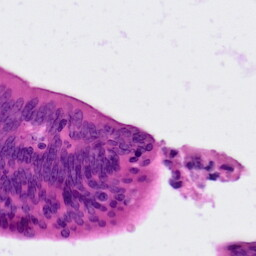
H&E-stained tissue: Colon